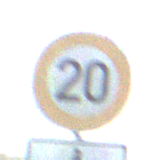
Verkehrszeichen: Geschwindigkeit20
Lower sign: HinweisDurchSinnbild18
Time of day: MorningAfternoon
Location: Outdoor (Special)
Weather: Clear
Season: NotSpecified
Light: Natural